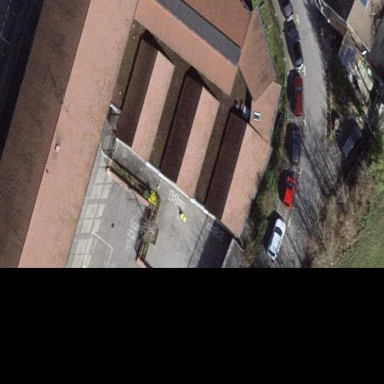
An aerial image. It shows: Public building.